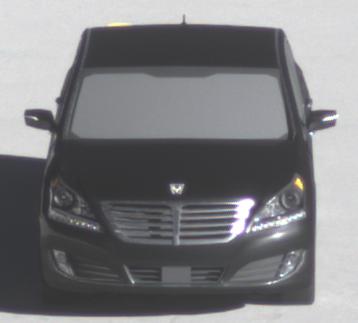
Make: Hyundai
Model: Equus
Detailed model: Gen. 2 VI
Model produced from: 2009
Model produced until: 2016
Doors: 4
Color: black
Road condition: dry road
Daytime: morning or afternoon
Contrast: high contrast